Question: I want to create a Custom ComboBox in which the DropDown contains the Horizontal Line or you can say HRule immediate after the First Item. here I am providing you the image For that you can see i have used paint to draw the HRule i want component similar like that. Please provide me valuable Links or code for that. Here is the Image.

Thanks in Advance
Have @ nice Day...
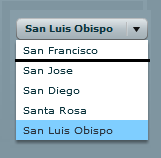
Answer: Here is your answer : <URL>